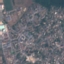
Label: Residential